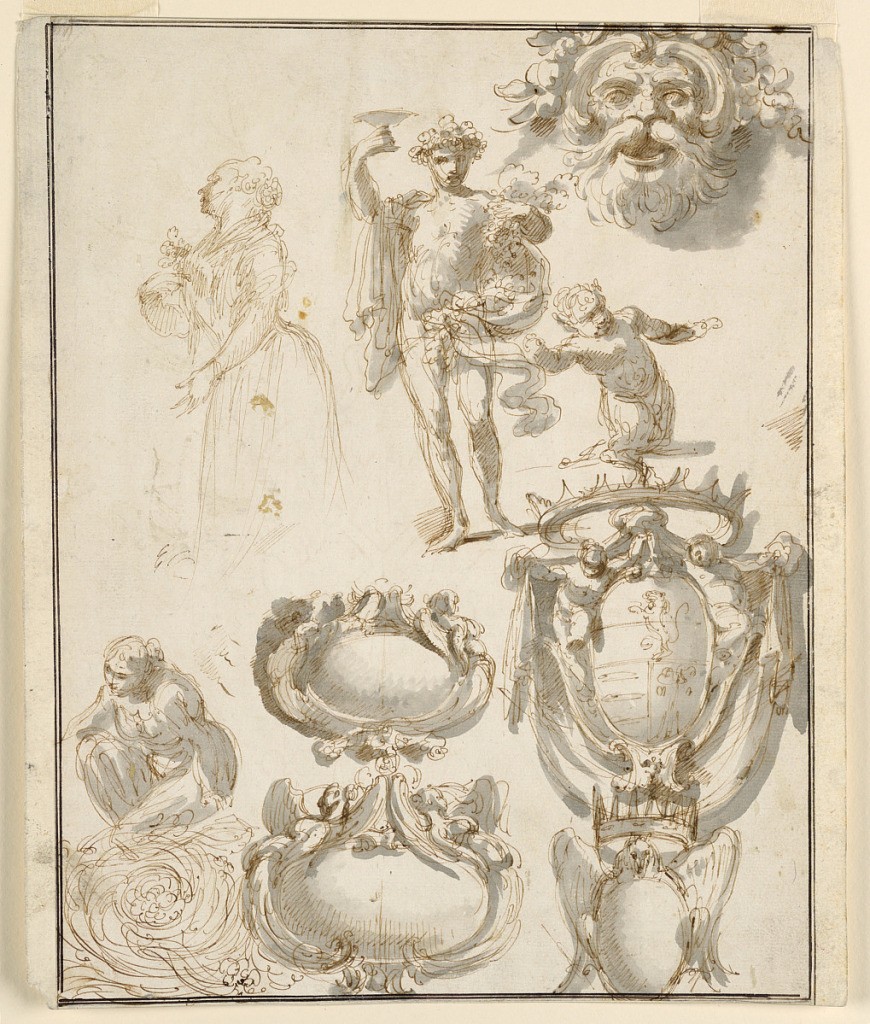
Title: Sheet with Sketches
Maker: Giuseppe Bernardino Bison, Italian, 1762 - 1844
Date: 1775–1800
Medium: Pen and ink, brush and watercolor on paper, mounted
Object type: Drawing
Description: Upper left, a woman holds a flower to her breast. At right, Bacchus with faun child. Upper right, a bearded mask. Below, a variety of four escutcheons; the one at upper right has a coat-of-arms and is crowned.